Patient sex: M
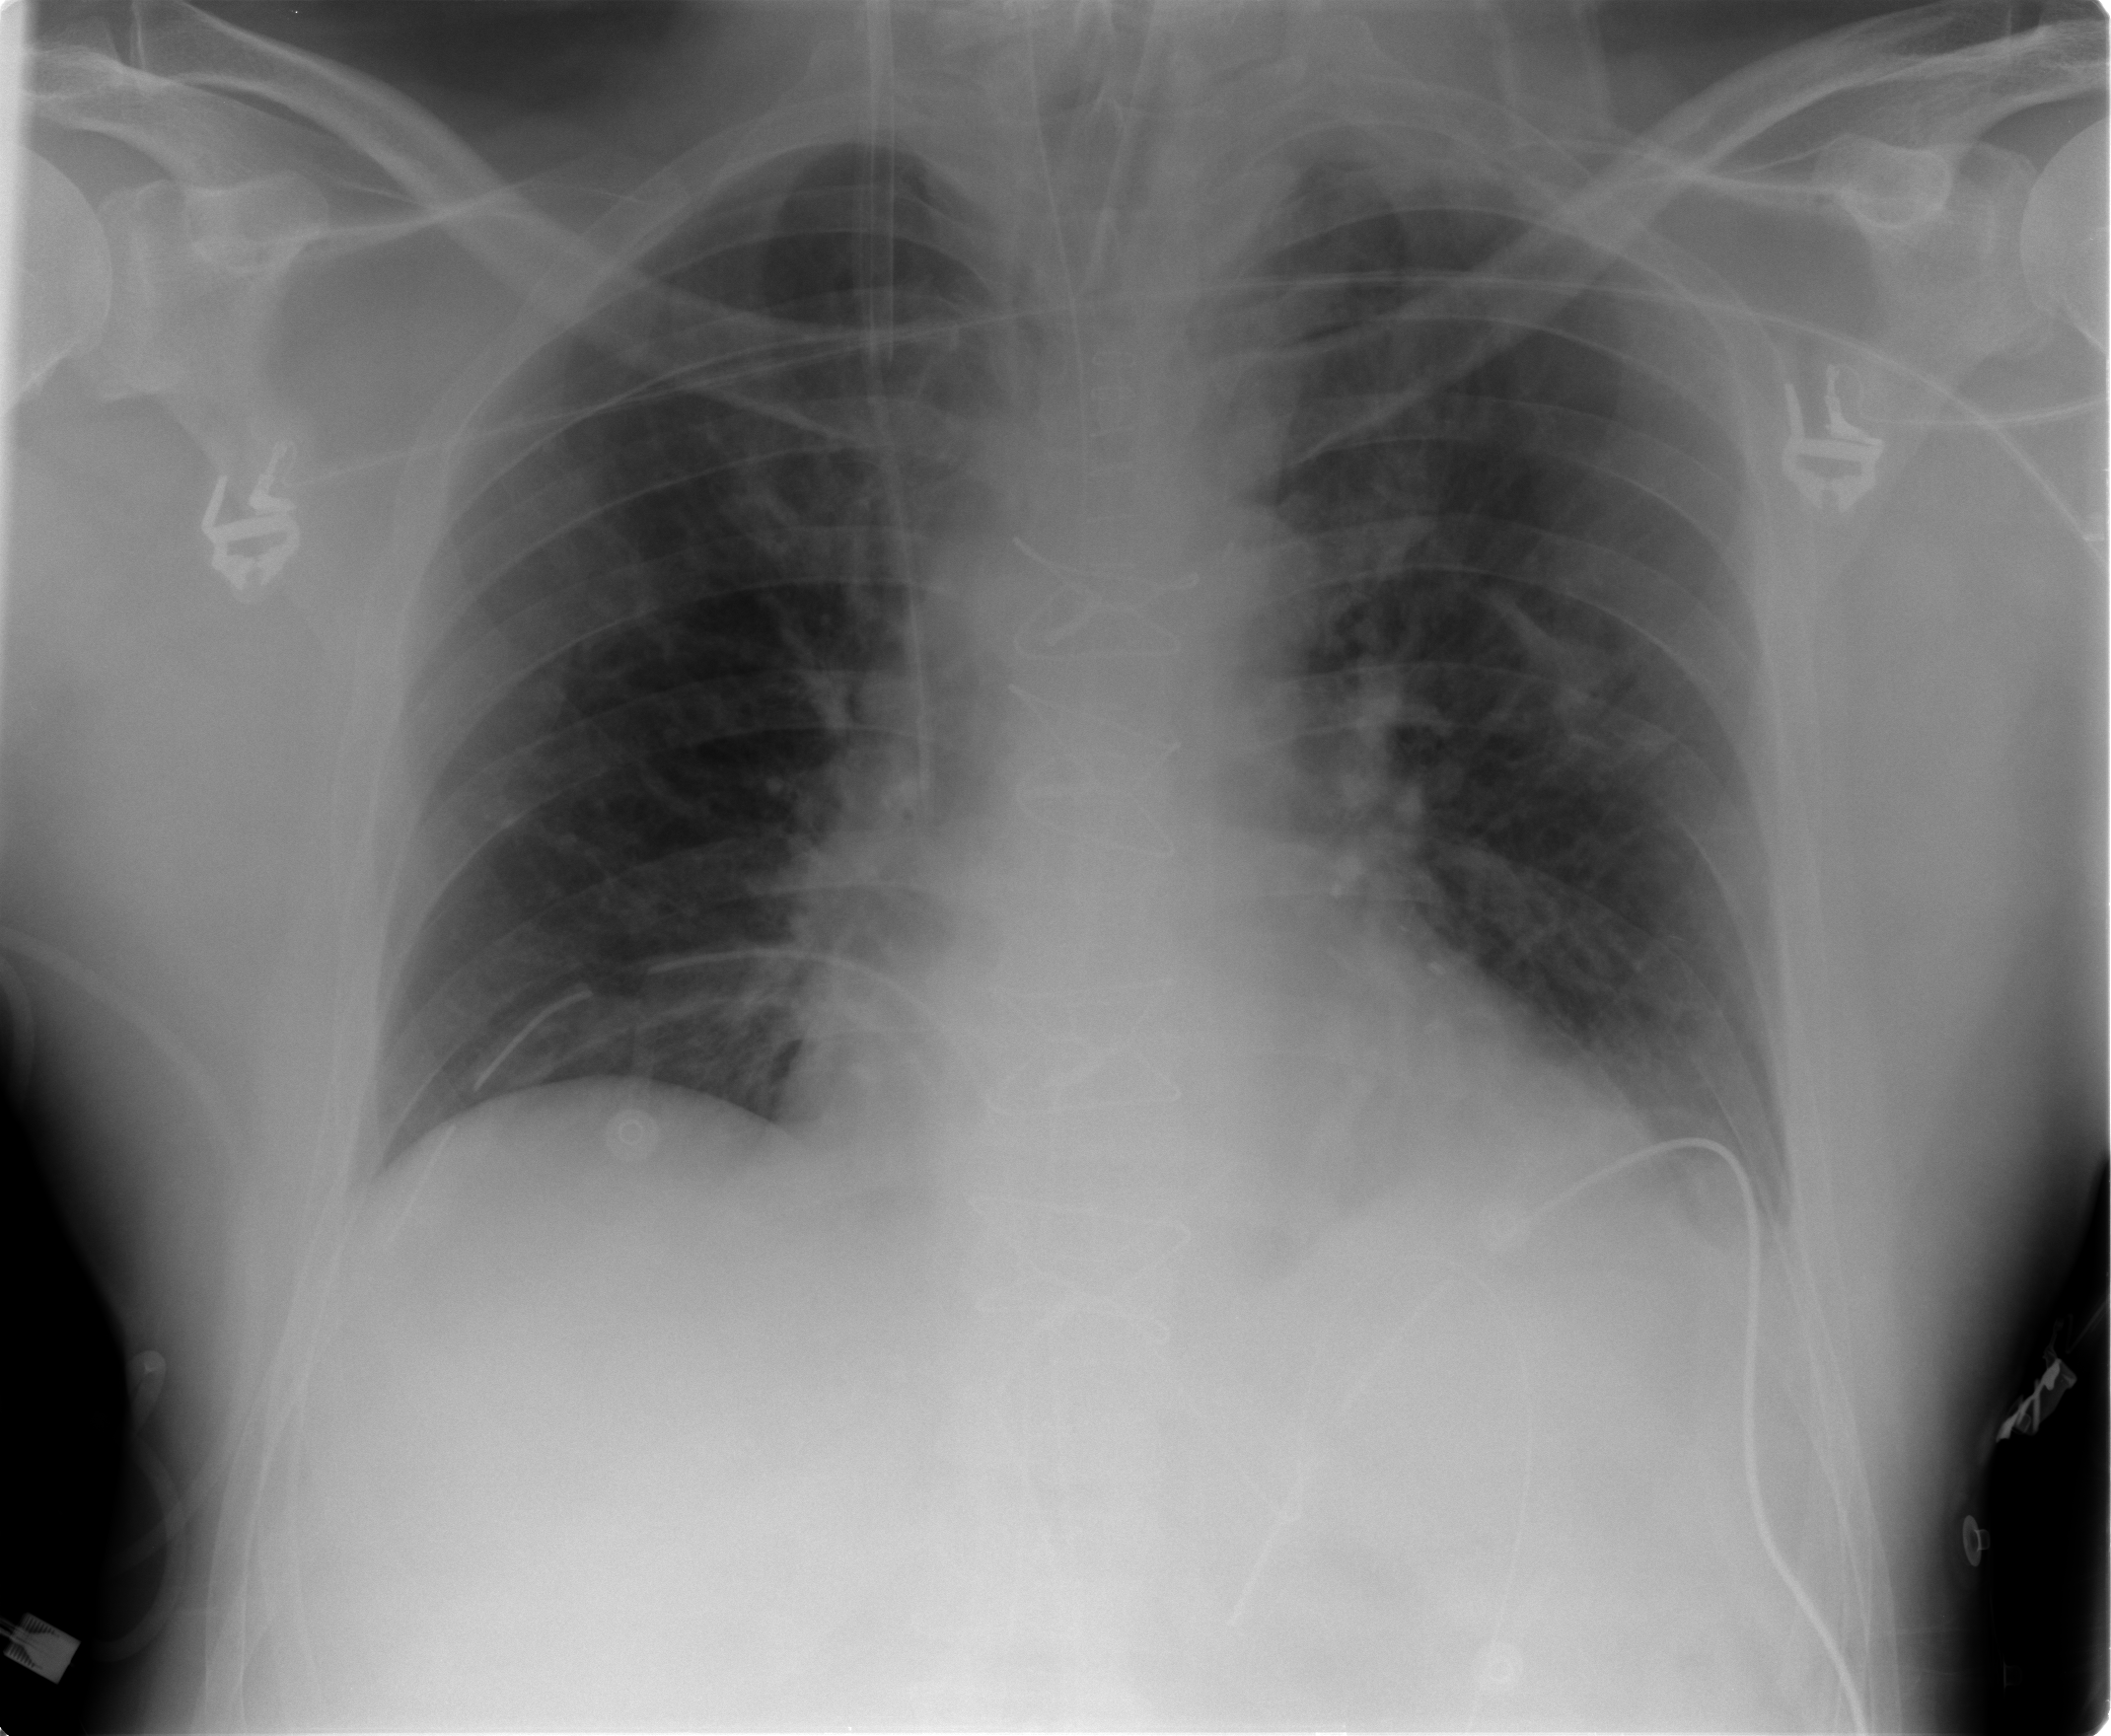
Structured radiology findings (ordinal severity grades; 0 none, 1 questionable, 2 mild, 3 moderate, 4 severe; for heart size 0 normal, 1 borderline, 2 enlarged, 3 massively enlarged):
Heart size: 0
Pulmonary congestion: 0
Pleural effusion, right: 0
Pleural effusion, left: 1
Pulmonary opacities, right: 0
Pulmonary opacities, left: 0
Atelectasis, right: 0
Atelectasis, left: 1